Question: If I have the length of the hypotenuse and its angle, how do I find the adjacent and opposite?
I'm writing this in JavaScript and I'm just trying to find the screen coordinates (x/y) where the hypotenuse ends given a length and angle.
Sorry, this is probably a pretty dumb question.
Here is a sketch if I'm being unclear:

So something like this:
'''
function getLineEndCoords(originX, originY, hypotenuse, angle){
// Probably something to do with tangents and cosines.
return [x,y]
}
'''
Additionally, if anyone knows any good JS libraries for this sort of stuff (isometric drawings, display related math) that would be convenient.
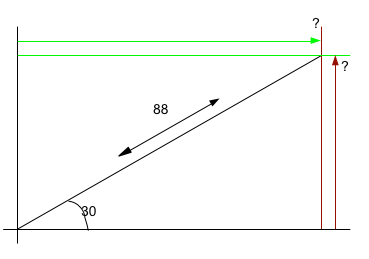
Answer: Here you go:
'''
function getLineEndCoords(originX, originY, hypotenuse, angle){
return [originX+Math.cos(angle)*hypotenuse,originY-Math.sin(angle)*hypotenuse];
}
'''
The code above has angle relative to the right x axis (as was in your sketch). For example, angle 0 would be number 3 on a clock. Angle PI/2 in radians (90 in degrees) would be 12 o'clock. The function also returns the coordinates as screen coordinates, where Y increases as you go down, not up as on a Cartesian plane.
Please note that the javascript trigonometry functions only accept radians, not degrees. Your angle argument must be in radians. Here is the code to convert from degrees to radians:
'''
function deg2rad(deg){
return deg*Math.PI/180;
}
'''